Question: It's print double, I can't see any error of my code, I use match collection in regular expression, if match collection found 2 (youtube link). the function print 4 images. by the way the function get the youtube thumnails.
Plaintext:
'''
string Plainttext = "This selection is automatically generated based on videos that were popular <br/>" +
" in the past few weeks. <br/>" +
" -------------------------------------------------------------------
" +
" 'Anniversary Prank Backfires!!
" +
" http://www.youtube.com/watch?v=R7AXBOT8KzU&feature=em-hot
" +
" by RomanAtwood " +
" 23,268,129 views " +
" -------------------------------------------------------------------
" +
" We Are The World for Philippines [TYPHOON HAIYAN]
" +
" http://www.youtube.com/watch?v=1bI8pGLBagY&feature=em-hot
" +
" by Kevin Ayson " +
" 3,607,584 views <br/>" +
" ------------------------------------------------------------------- <br/>" +
" end of text ";
'''
Button:
'''
protected void Button1_Click(object sender, EventArgs e)
{
Literal1.Text = GetYoutubeThumbnails(Plainttext);
}
'''
Function:
'''
string geturl;// static string id ;
protected string GetYoutubeThumbnails(string plaintext)
{
var youtuberegex = new Regex("youtu(?:\.be|be\.com)/(?:.*v(?:/|=)|(?:.*/)?)([a-zA-Z0-9-_]+)", RegexOptions.IgnoreCase | RegexOptions.Compiled);
StringBuilder sb = new StringBuilder();
MatchCollection matches = youtuberegex.Matches(plaintext);
ArrayList arrayURL = new ArrayList(matches);
// foreach (Match match in matches)
for (int i = 0; i <= arrayURL.Count-1 ; i++ )
{
geturl = arrayURL[i].ToString();
string id = string.Empty;
Match youtubeMatch = youtuberegex.Match(geturl);
id = youtubeMatch.Groups[1].Value;
// if(match.Success)
// {
sb.Append(string.Format(@"<table runat ='server'><tr> <td id = 'tduserPicture'
rowspan='1' style='text-align:left' runat='server'>
<img ID='Imagess2' runat='server' src='{0}' Height='80px' Width='100px' /alt='image'>
<br/> {1} </td> </tr></table>", "http://img.youtube.com/vi/" + id + "/0.jpg", "www." + geturl));
// }
}
plaintext = youtuberegex.Replace(plaintext, sb.ToString());
return plaintext;
}
'''
Output:

Thanks
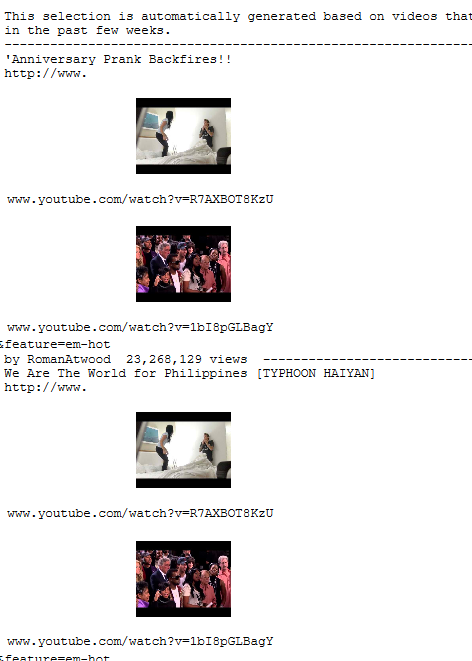
Answer: The problem is your modifying the text inside your loop, a separate output should be created rather than an in-place replace.
Don't even bother doing it like that, use a <URL>.
Knocked this together as a super quick sample
'''
using System.IO;
using System;
using System.Collections;
using System.Text.RegularExpressions;
class Program
{
static void Main()
{
string Plainttext = "This selection is automatically generated based on videos that were popular <br/>" +
" in the past few weeks. <br/>" +
" -------------------------------------------------------------------
" +
" 'Anniversary Prank Backfires!!
" +
" http://www.youtube.com/watch?v=R7AXBOT8KzU&feature=em-hot
" +
" by RomanAtwood " +
" 23,268,129 views " +
" -------------------------------------------------------------------
" +
" We Are The World for Philippines [TYPHOON HAIYAN]
" +
" http://www.youtube.com/watch?v=1bI8pGLBagY&feature=em-hot
" +
" by Kevin Ayson " +
" 3,607,584 views <br/>" +
" ------------------------------------------------------------------- <br/>" +
" end of text ";
MatchEvaluator evaluator = new MatchEvaluator(MatchFilter);
Console.WriteLine(Regex.Replace(Plainttext,
"youtu(?:\.be|be\.com)/(?:.*v(?:/|=)|(?:.*/)?)([a-zA-Z0-9-_]+)", evaluator,
RegexOptions.IgnorePatternWhitespace));
}
static string MatchFilter(Match match) {
var id = match.Groups[1].Value;
var geturl = match.ToString();
return string.Format(@"<table runat ='server'><tr> <td id = 'tduserPicture'
rowspan='1' style='text-align:left' runat='server'>
<img ID='Imagess2' runat='server' src='{0}' Height='80px' Width='100px' /alt='image'>
<br/> {1} </td> </tr></table>", "http://img.youtube.com/vi/" + id + "/0.jpg", "www." + geturl);
}
}
'''
This outputs the following:
'''
This selection is automatically generated based on videos that were popular <br/> in the past few weeks. <br/> -------------------------------------------------------------------
'Anniversary Prank Backfires!!
http://www.<table runat ='server'><tr> <td id = 'tduserPicture'
rowspan='1' style='text-align:left' runat='server'>
<img ID='Imagess2' runat='server' src='http://img.youtube.com/vi/R7AXBOT8KzU/0.jpg' Height='80px' Width='100px' /alt='image'>
<br/> www.youtube.com/watch?v=R7AXBOT8KzU </td> </tr></table>&feature=em-hot
by RomanAtwood 23,268,129 views -------------------------------------------------------------------
We Are The World for Philippines [TYPHOON HAIYAN]
http://www.<table runat ='server'><tr> <td id = 'tduserPicture'
rowspan='1' style='text-align:left' runat='server'>
<img ID='Imagess2' runat='server' src='http://img.youtube.com/vi/1bI8pGLBagY/0.jpg' Height='80px' Width='100px' /alt='image'>
<br/> www.youtube.com/watch?v=1bI8pGLBagY </td> </tr></table>&feature=em-hot
by Kevin Ayson 3,607,584 views <br/> ------------------------------------------------------------------- <br/> end of text
'''